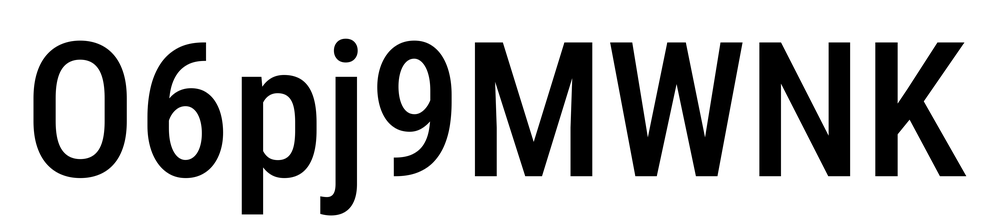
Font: Roboto_Condensed_Medium